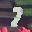
Label: 7